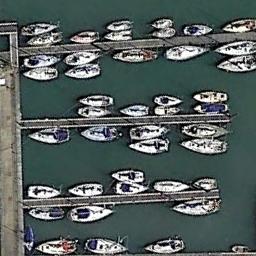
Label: harbor